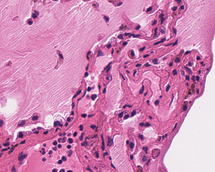
Tumor epithelial tissue: no
Tumor-associated stroma tissue: no
Normal tissue: yes